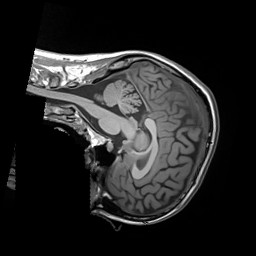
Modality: T1w
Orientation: sagittal
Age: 27
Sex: female
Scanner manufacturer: siemens
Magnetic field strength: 3 T
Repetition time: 1.55 s
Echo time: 0.00234 s